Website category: university
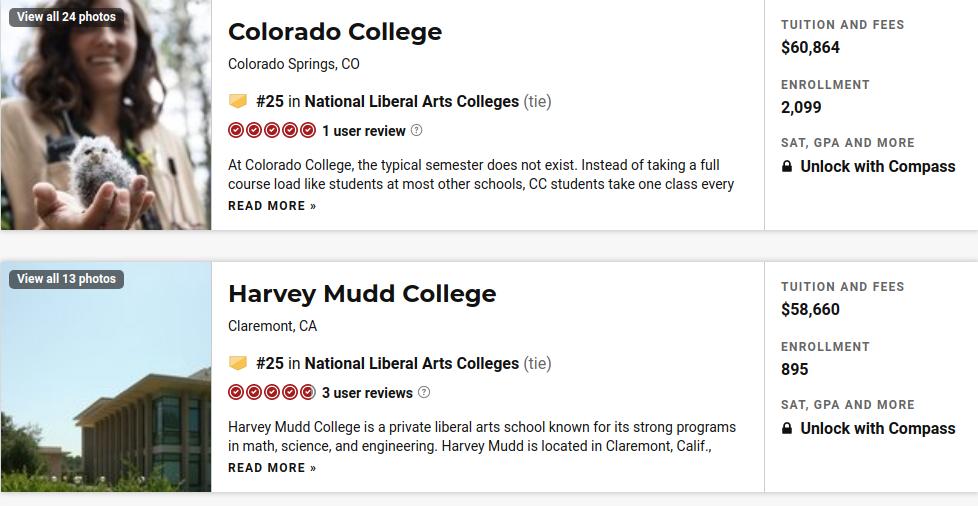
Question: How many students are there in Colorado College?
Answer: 2,099

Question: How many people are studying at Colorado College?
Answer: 2,099

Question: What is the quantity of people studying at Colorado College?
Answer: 2,099

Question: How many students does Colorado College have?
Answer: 2,099

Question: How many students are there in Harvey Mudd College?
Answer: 895

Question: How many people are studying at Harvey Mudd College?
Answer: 895

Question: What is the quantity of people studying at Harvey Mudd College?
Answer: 895

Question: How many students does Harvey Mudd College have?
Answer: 895

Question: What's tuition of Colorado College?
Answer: $60,864

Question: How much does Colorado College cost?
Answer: $60,864

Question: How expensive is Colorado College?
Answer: $60,864

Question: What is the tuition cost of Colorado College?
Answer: $60,864

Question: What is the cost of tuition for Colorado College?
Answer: $60,864

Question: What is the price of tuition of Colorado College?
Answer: $60,864

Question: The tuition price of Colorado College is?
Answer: $60,864

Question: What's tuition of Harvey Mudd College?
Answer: $58,660

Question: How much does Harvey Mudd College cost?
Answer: $58,660

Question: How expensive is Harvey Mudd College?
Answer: $58,660

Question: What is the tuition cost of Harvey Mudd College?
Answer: $58,660

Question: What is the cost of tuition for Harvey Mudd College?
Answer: $58,660

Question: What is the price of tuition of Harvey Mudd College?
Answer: $58,660

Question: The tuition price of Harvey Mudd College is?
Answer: $58,660

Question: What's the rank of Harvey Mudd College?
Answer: #25

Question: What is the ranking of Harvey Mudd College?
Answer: #25

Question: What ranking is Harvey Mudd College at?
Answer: #25

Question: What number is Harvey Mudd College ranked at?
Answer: #25

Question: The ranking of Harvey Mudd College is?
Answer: #25

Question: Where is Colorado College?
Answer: Colorado Springs, CO

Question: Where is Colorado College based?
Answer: Colorado Springs, CO

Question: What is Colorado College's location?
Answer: Colorado Springs, CO

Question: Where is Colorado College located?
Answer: Colorado Springs, CO

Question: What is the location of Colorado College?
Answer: Colorado Springs, CO

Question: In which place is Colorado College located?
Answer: Colorado Springs, CO

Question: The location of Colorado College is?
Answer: Colorado Springs, CO

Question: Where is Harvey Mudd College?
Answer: Claremont, CA

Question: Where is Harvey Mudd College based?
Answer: Claremont, CA

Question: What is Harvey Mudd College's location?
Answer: Claremont, CA

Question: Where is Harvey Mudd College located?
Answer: Claremont, CA

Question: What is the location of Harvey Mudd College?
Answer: Claremont, CA

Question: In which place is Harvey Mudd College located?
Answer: Claremont, CA

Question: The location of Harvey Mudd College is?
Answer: Claremont, CA

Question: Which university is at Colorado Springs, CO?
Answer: Colorado College

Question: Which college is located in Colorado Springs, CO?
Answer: Colorado College

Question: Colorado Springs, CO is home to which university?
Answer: Colorado College

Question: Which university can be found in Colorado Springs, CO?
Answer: Colorado College

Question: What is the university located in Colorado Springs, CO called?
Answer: Colorado College

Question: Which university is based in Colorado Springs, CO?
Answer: Colorado College

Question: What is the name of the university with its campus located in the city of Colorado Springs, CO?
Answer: Colorado College

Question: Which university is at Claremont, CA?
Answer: Harvey Mudd College

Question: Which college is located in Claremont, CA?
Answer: Harvey Mudd College

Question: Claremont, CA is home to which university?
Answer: Harvey Mudd College

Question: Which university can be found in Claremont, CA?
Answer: Harvey Mudd College

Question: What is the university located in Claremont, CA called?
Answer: Harvey Mudd College

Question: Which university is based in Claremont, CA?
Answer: Harvey Mudd College

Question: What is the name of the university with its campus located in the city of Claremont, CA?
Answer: Harvey Mudd College